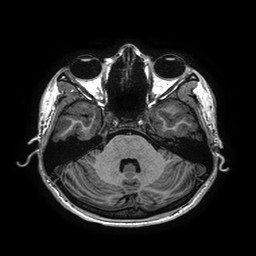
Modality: T1w
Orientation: coronal
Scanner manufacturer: ge
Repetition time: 7.6 s
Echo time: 0.003 s